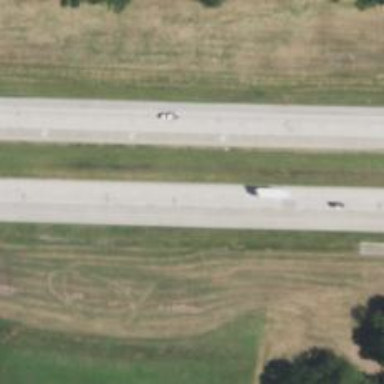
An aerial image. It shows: Trunk highway with expressway features.